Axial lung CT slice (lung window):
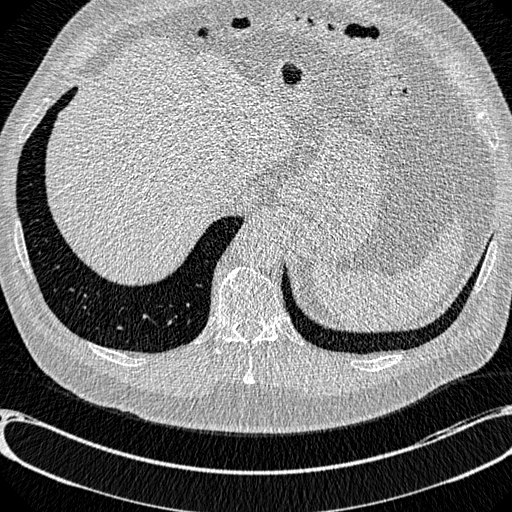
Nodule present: no